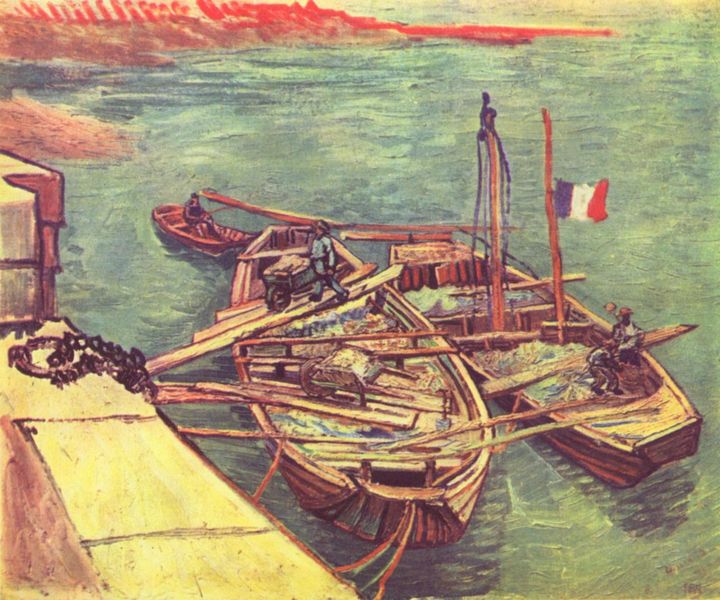
Titel: Vertäute Boote mit Sand
Künstler: Vincent van Gogh
Standort: Essen (Ruhr)
Institution: Museum Folkwang
Schlagwörter: blau, felsen, gemälde, mann, meer, schatten, wasser, weiß, fluss, gelb, grün, impressionismus, menschen, ocker, sand, see, ufer, braun, frankreich, holz, licht, männer, schwarz, türkis, rot, beige, expressionismus, malerei, mütze, wand, leinen, mensch, stein, steine, öl, spiegelung, pastos, land, sitzend, strick, drei, sanft, arbeit, boot, boote, kahn, karren, paddel, ruder, küste, schiff, schiffe, segel, segelboot, strand, wellen, ansicht, zwei, fahne, fischer, flagge, mast, trikolore, fels, kette, mauer, tag, klein, latten, van gogh, vogelperspektive, arbeiter, beladen, bug, entladen, französisch, hafen, kähne, ladung, lastkähne, schubkarre, schubkarren, anleger, kai, kaimauer, lastkahn, masten, französische flagge, holzstämme, küstenlandschaft, pier, planken, seile, steg, duktus, holzboot, ruderboot, manet, balken, bohlen, bretter, ring, striche, anlegen, bucht, segelboote, taue, katze, fischerboote, mole, fracht, seil, ketten, vincent van gogh, fahren, kiel, fisch, uferpromenade, anker, fang, löschen, muscheln, netz, steinplatten, glieder, anlegestelle, fische, vincent, angler, rumpf, ware, fischen, heck, kliff, pissaro, gehisst, beiboot, fischfang, bleu blan rouge, schiffsrumpf, planke, holzarbeiter, ausladen, anlege, eisenkette, salzwasser, frankteich, holztransport, bauholz, jolle, anlieger, waasser, entleheren, holzindustrie, mastena, vincenr van gogh